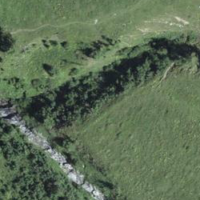
EUNIS habitat code: 23
Species observed at this site:
Euphorbia cyparissias